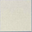
Piece: xx